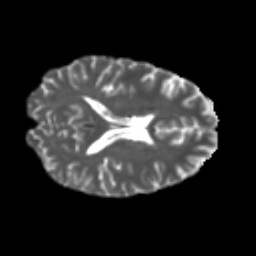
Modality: T2w
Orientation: axial
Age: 37
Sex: male
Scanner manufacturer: ge
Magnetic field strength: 3 T
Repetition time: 7.8 s
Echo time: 0.0614 s